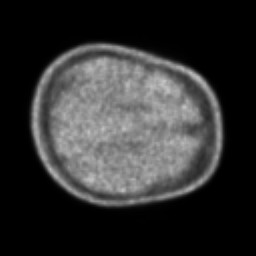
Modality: PET
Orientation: axial
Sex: male
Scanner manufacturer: ge